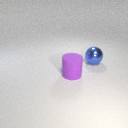
large purple rubber cylinder to the left of large blue metal sphere